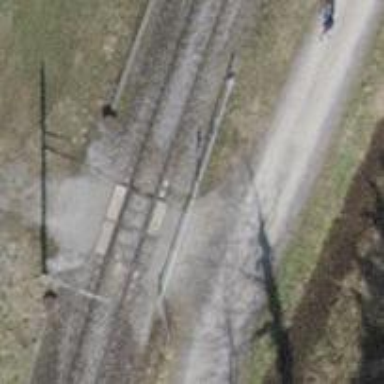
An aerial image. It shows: Railway level crossing.